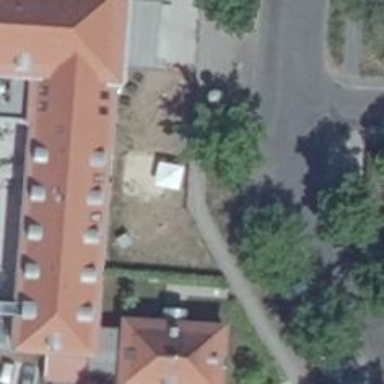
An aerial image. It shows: Kindergarten building.